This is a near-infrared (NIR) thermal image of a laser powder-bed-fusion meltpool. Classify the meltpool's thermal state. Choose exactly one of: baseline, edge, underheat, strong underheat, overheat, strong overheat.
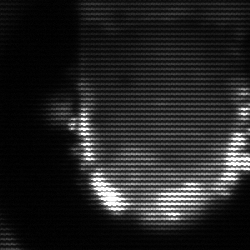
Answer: baseline